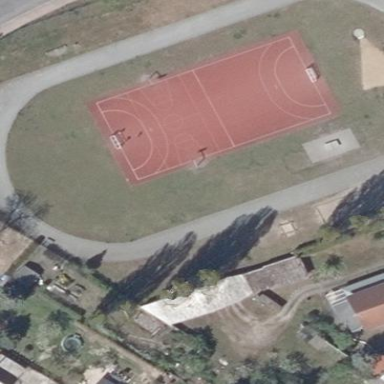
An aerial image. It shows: Recreation ground.